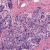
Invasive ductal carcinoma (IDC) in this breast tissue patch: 0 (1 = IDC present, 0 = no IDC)